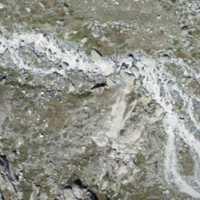
EUNIS habitat code: 48
Species observed at this site:
Grimmia caespiticia